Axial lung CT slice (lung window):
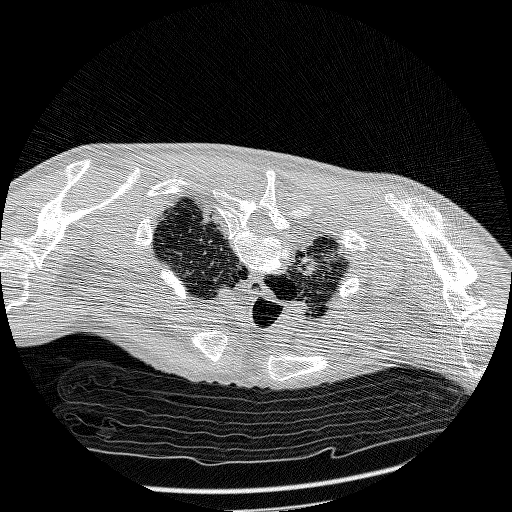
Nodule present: no